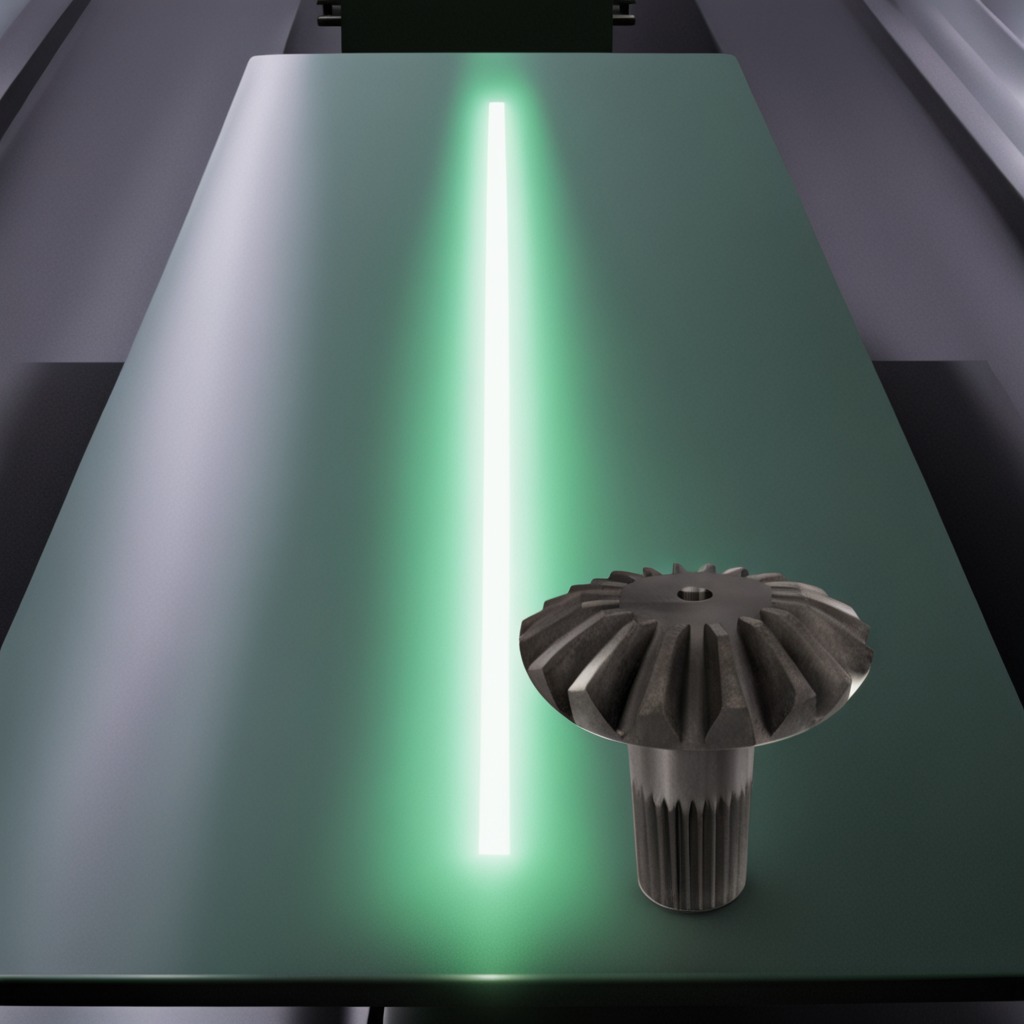
A steel gear with teeth is lying on the table in a railway signal maintenance room.